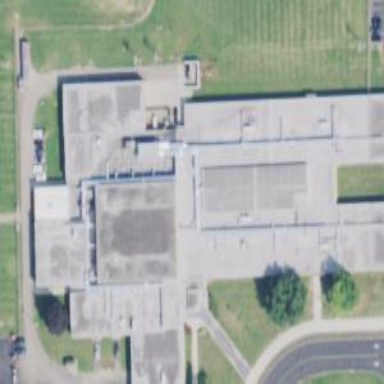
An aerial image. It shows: School building.